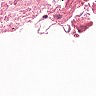
Metastatic tissue present: no